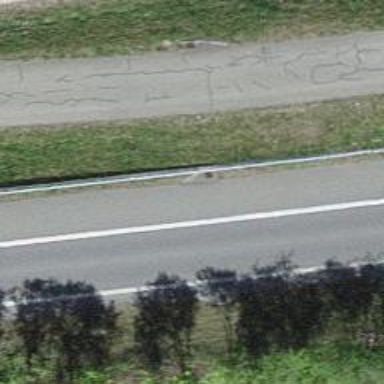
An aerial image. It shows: Asphalt motorway link.